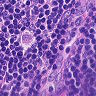
Metastatic tissue present: no